Question: I have a TabHost, where I use a shape xml to make it looks like this:

I define the TabHost background this way:
'''
private void setTabColor(TabHost tabHost) {
try {
for (int i = 0; i < tabHost.getTabWidget().getChildCount(); i++) {
tabHost.getTabWidget().getChildAt(i).setBackgroundResource(R.drawable.strib_tab);
}
} catch (ClassCastException e) {
}
}
'''
where strib_tab is:
'''
<?xml version="1.0" encoding="utf-8"?>
<selector xmlns:android="http://schemas.android.com/apk/res/android">
<item android:drawable="@drawable/line_pressed" android:state_selected="true"/>
<item android:drawable="@drawable/line"/>
</selector>
'''
and line_pressed is:
'''
<?xml version="1.0" encoding="utf-8"?>
<layer-list xmlns:android="http://schemas.android.com/apk/res/android" >
<item>
<shape android:shape="rectangle" >
<stroke
android:width="5dip"
android:color="@color/blue_bg" />
<padding
android:bottom="0dip"
android:left="0dip"
android:right="0dip"
android:top="0dip" />
</shape>
</item>
<item
android:bottom="5dp"
android:top="0dp">
<shape android:shape="rectangle" >
<solid android:color="#FFFFFF" />
</shape>
</item>
</layer-list>
'''
and line is:
'''
<?xml version="1.0" encoding="utf-8"?>
<selector xmlns:android="http://schemas.android.com/apk/res/android">
<item>
<shape>
<solid android:color="@android:color/transparent" />
</shape>
</item>
</selector>
'''
How can I change dynamically the color of the shape where the color is blue_bg in line_pressed ?
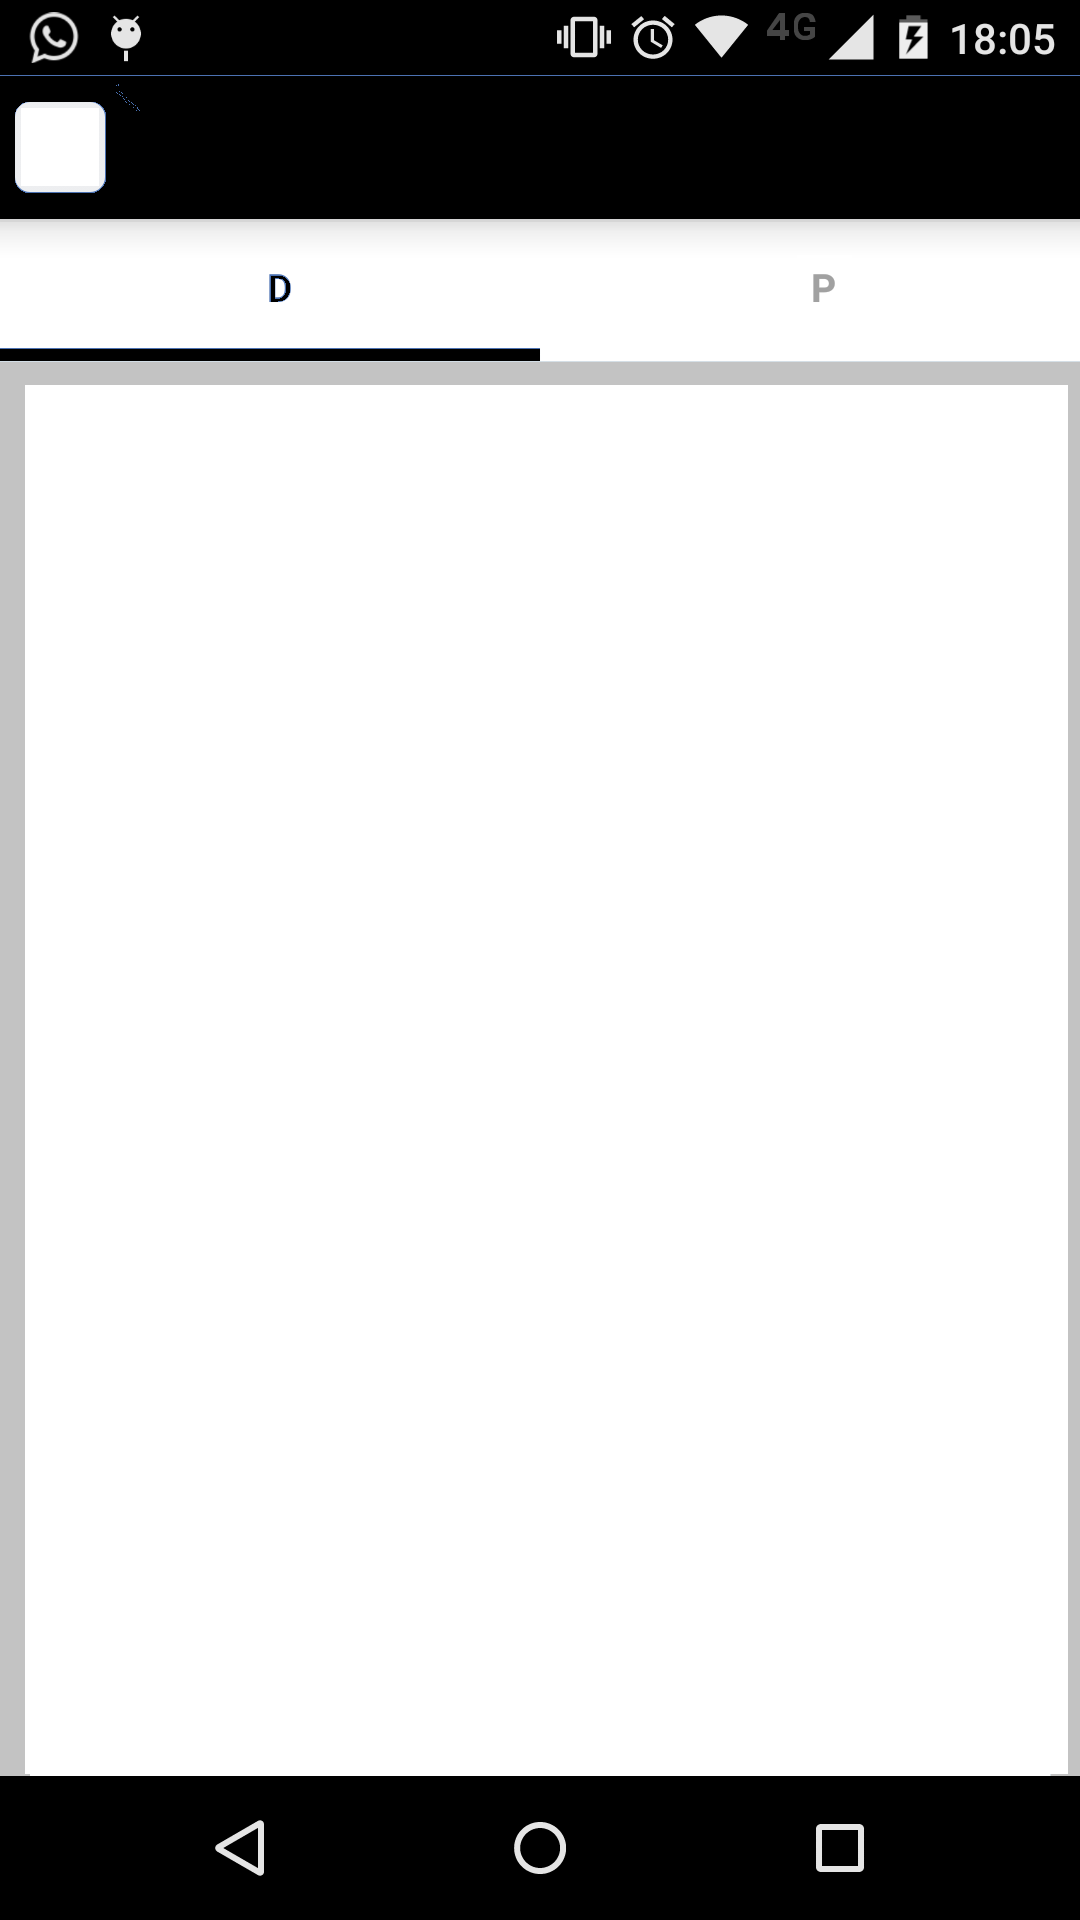
Answer: It seems you can't modify a 'StateListDrawable', however you can easily create a new one.
As for the 'LayerDrawable', it can be manipulated pretty easily.
Code speaks better, so here it is:
'''
Resources r = getResources();
// Modify the LayerDrawable (line_pressed)
LayerDrawable ld = (LayerDrawable) r.getDrawable(R.drawable.line_pressed);
GradientDrawable gradient = (GradientDrawable) ld
.findDrawableByLayerId(R.id.stroke);
// Set a custom stroke (width in pixels)
gradient.setStroke(5, Color.RED);
// Create a new StateListDrawable
StateListDrawable newStripTab = new StateListDrawable();
newStripTab.addState(new int[] { android.R.attr.state_selected }, ld);
newStripTab.addState(new int[0], r.getDrawable(R.drawable.line));
tabHost.getTabWidget().getChildAt(i).setBackgroundResource(newStripTab);
'''
- I used a custom line_pressed, so could find the specific layer easily:'''
<layer-list xmlns:android="http://schemas.android.com/apk/res/android" >
<item android:id="@+id/stroke">
<shape android:shape="rectangle" >
<stroke
android:width="5dip"
android:color="#000" />
...
</shape>
</item>
...
</layer-list>
'''
- This code is untested practically but should work or at least provide some insight in how to accomplish this.